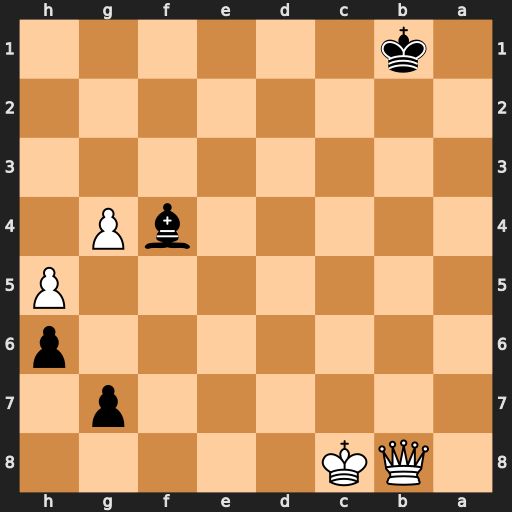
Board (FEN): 1QK5/6p1/7p/7P/5bP1/8/8/1k6
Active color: b
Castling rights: -
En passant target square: -
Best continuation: Bxb8 Kxb8 Kc2 Kc7 Kd3